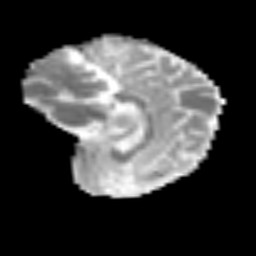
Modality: MD
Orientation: sagittal
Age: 62
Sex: female
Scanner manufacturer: siemens
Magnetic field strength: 3 T
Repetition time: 3.2 s
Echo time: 0.081 s